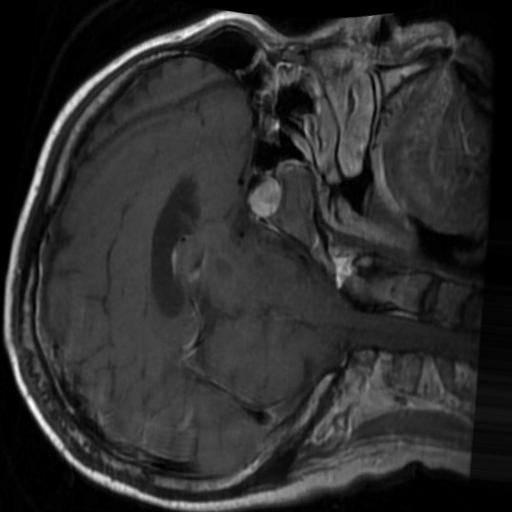
Label: brain_tumor